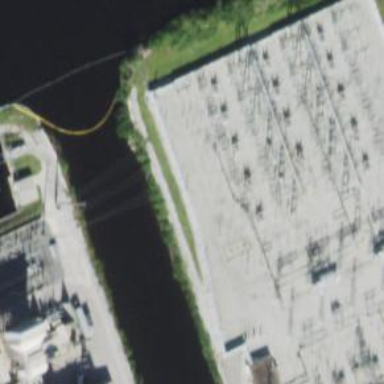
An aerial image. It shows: Switch for power supply.